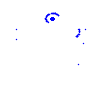
Particle: kaon